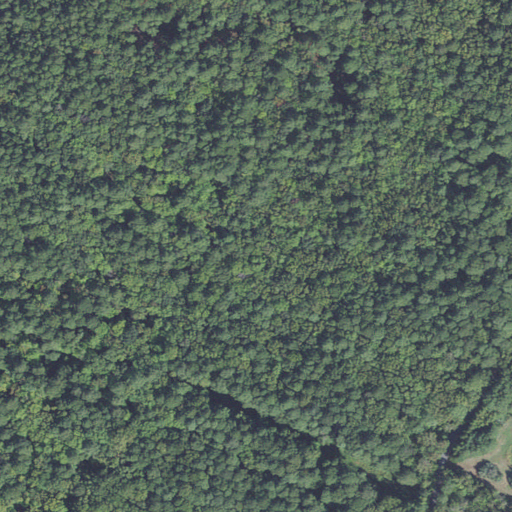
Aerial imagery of cape in Virginia named Upshur Neck containing woody wetlands, evergreen forest, open development, and cultivated crops